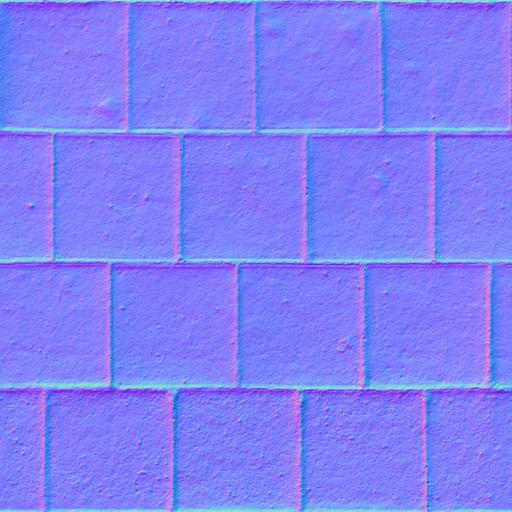
pavement paving stones